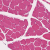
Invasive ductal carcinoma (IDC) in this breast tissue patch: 0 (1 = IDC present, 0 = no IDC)